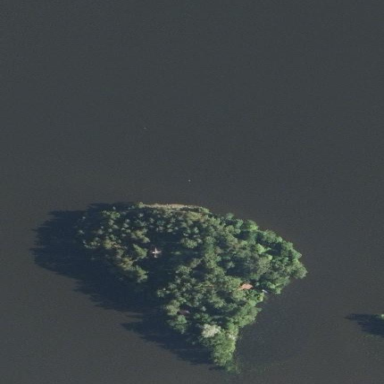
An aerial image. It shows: Islet.